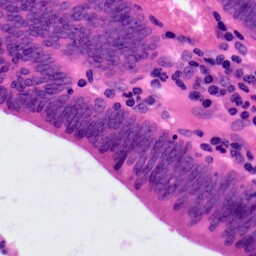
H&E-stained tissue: Colon